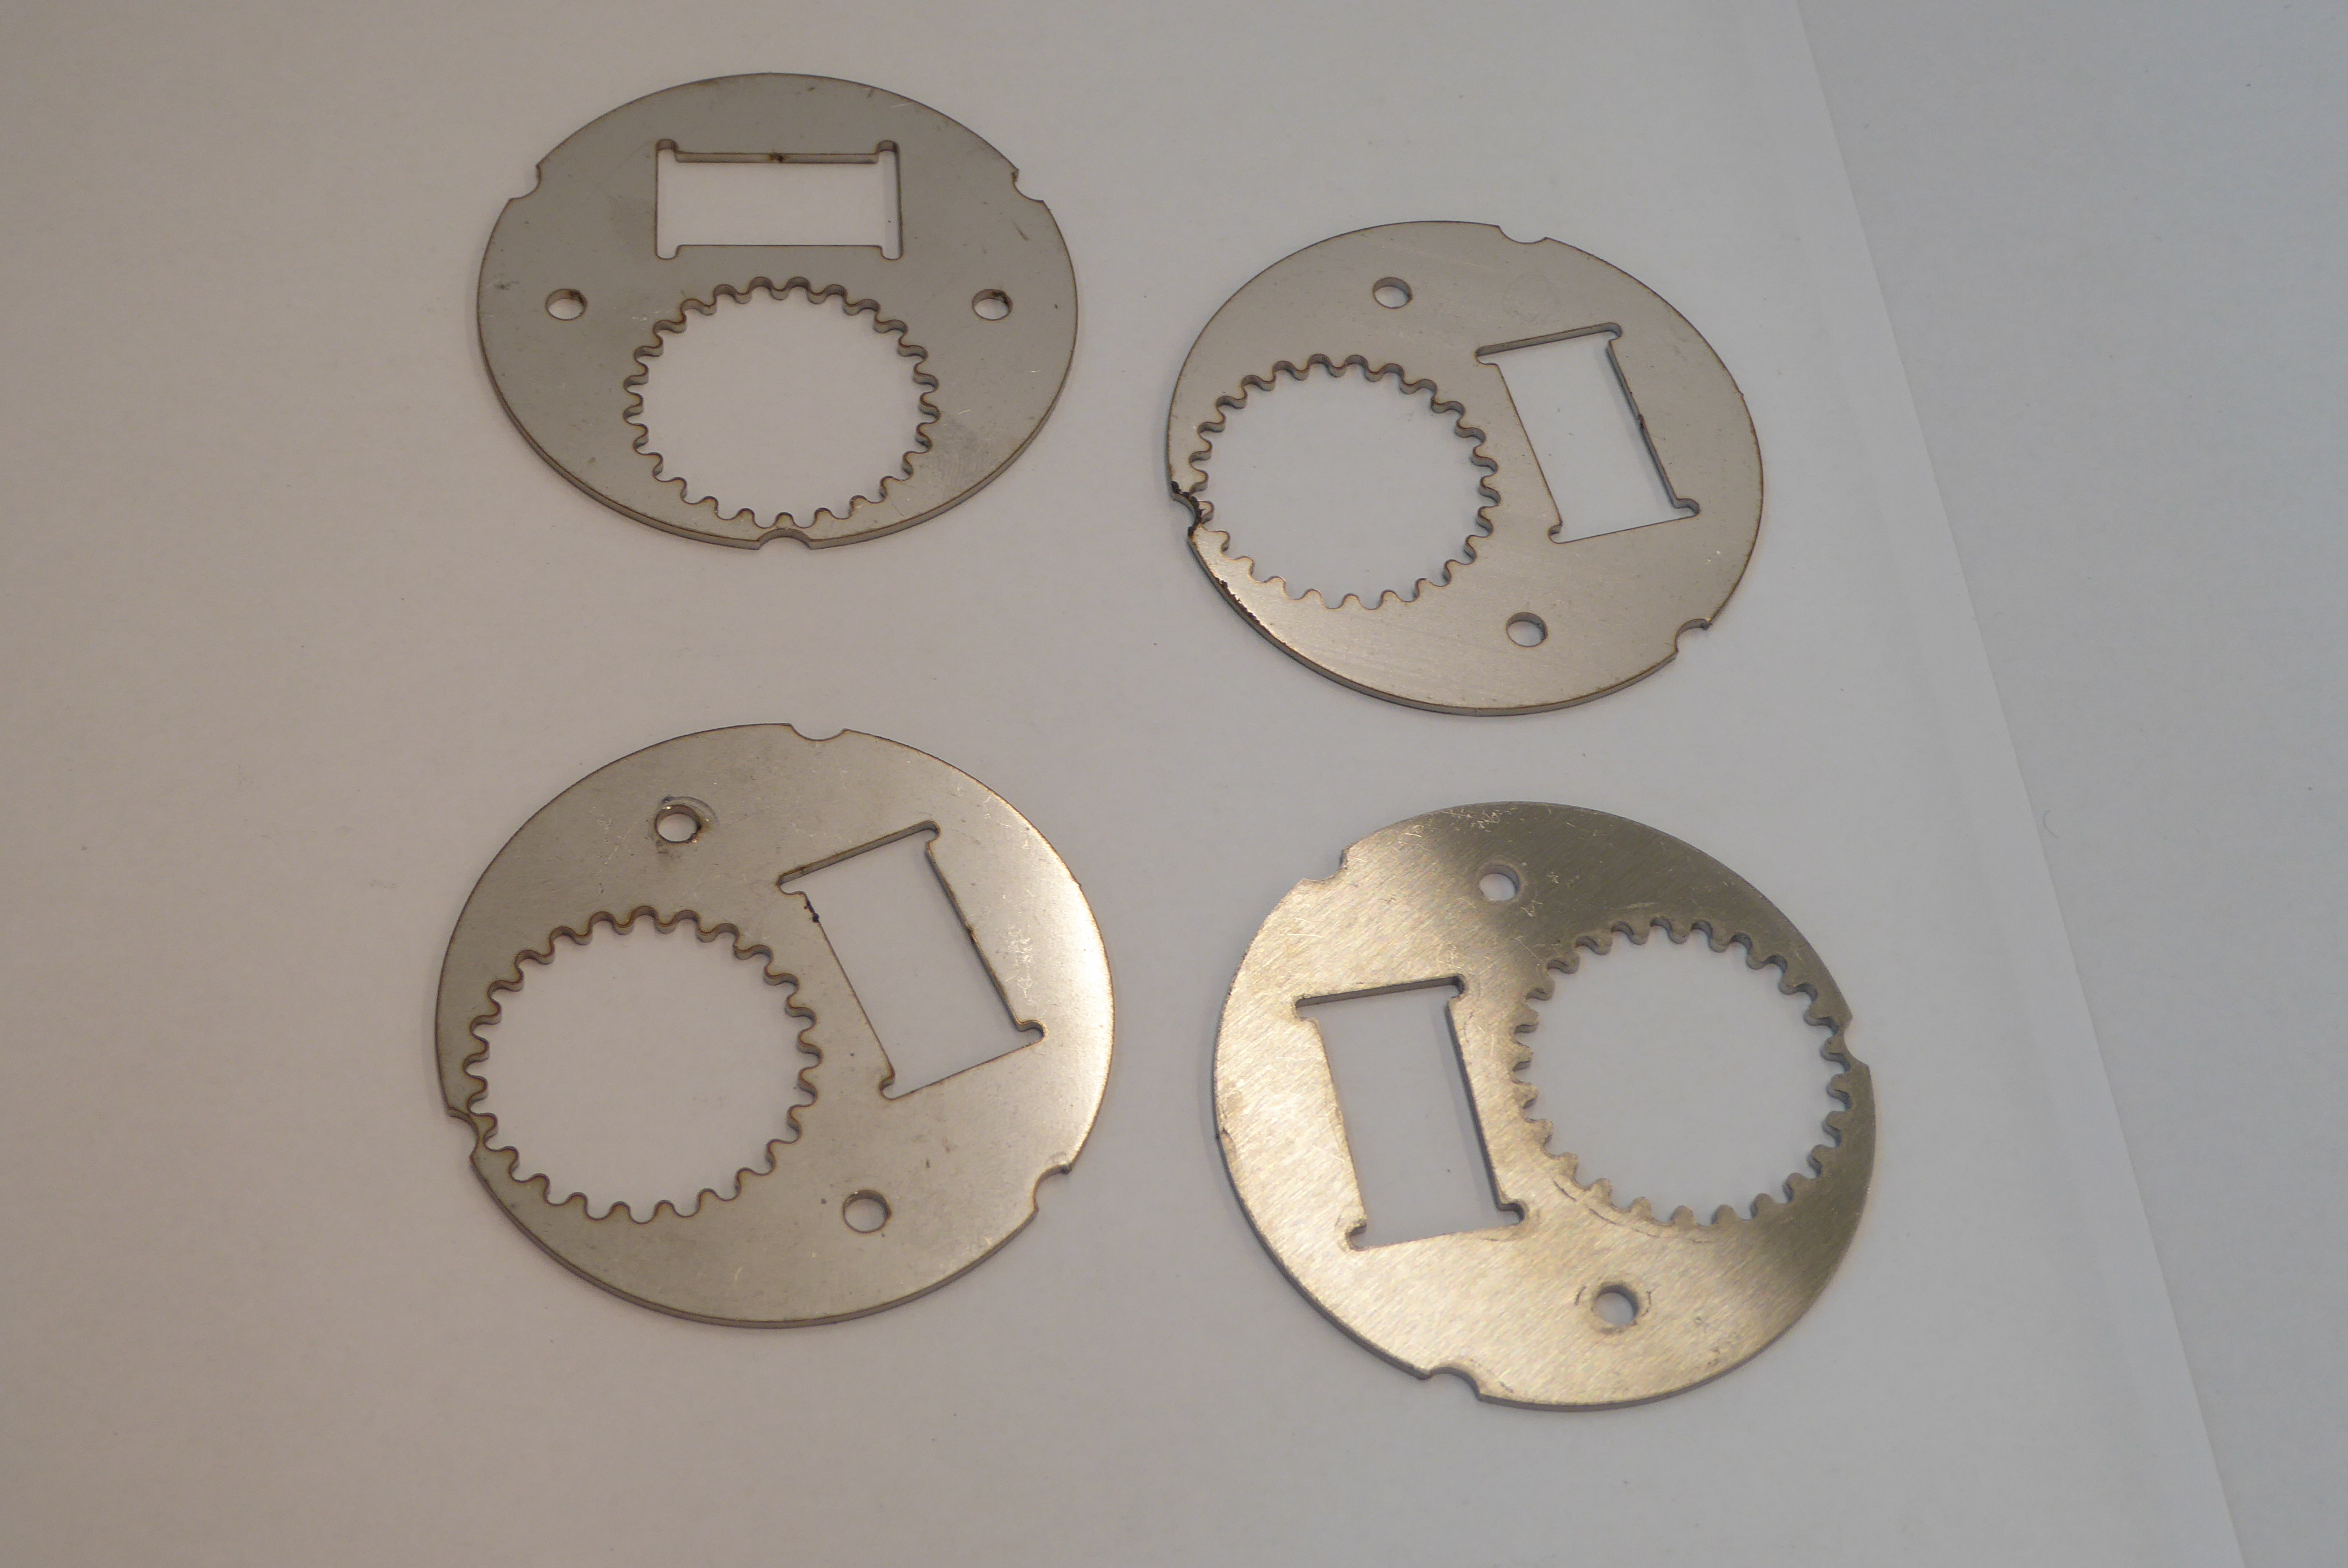
Label: Bottle Opener - Inlay